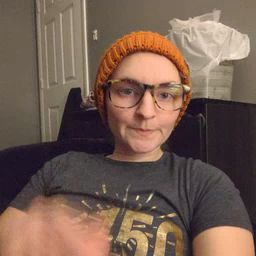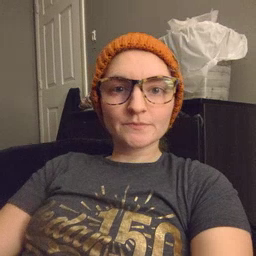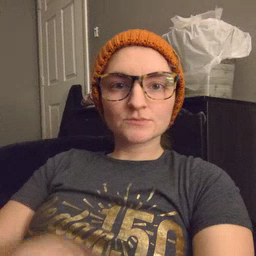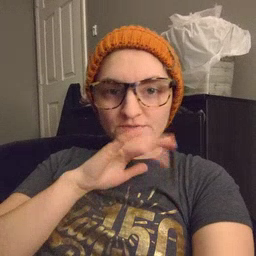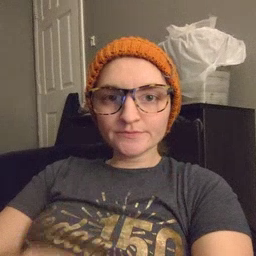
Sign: dirty